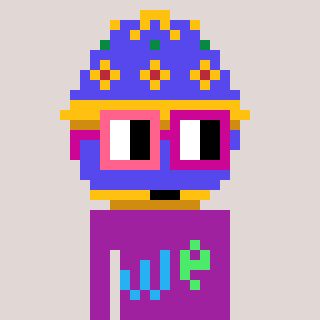
a pixel art character with square pink and red glasses, a faberge-shaped head and a magenta-colored body on a warm background